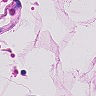
Metastatic tissue present: no